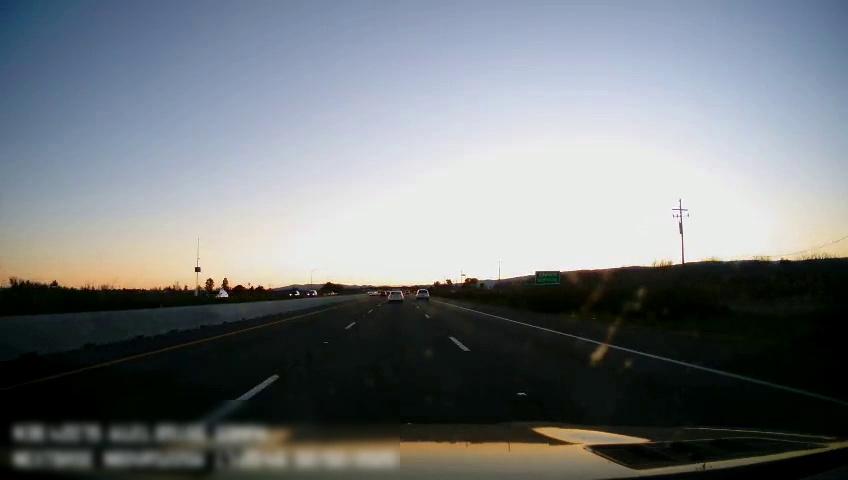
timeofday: Day
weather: Sunny
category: Drivable Space
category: Vehicles | Car
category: Vehicles | SUV
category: Vehicles | Car
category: Vehicles | Car
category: Vehicles | SUV
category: Lanes | Current Lane
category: Lanes | Current Lane
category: Lanes | Alternate Lane
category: Lanes | Alternate Lane
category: Traffic | Signs